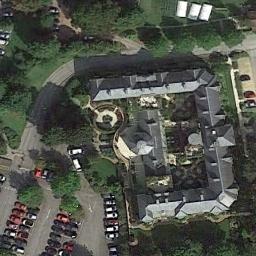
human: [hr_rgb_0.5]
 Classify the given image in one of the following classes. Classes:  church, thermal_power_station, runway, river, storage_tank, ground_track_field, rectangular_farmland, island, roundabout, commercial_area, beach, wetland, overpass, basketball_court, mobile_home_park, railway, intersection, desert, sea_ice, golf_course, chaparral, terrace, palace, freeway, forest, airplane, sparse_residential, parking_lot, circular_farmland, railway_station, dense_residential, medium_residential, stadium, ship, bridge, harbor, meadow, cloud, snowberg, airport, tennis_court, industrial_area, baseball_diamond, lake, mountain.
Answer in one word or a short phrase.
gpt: church